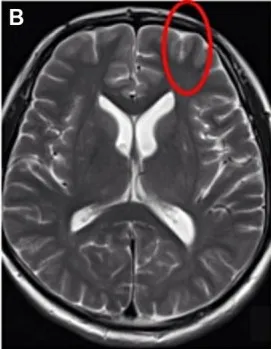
The patient underwent Brain MRI on 2023/3/6 (B) There were a few abnormal signals in the left frontal lobe, considering non-specific signals or degenerative lesions around the perivascular space. There were still a few abnormal signals in the left frontal lobe, considering non-specific signals or degenerative lesions around the perivascular space, but the extent of the lesion was reduced compared with.
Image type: radiology (mri)